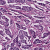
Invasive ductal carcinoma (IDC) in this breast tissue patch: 1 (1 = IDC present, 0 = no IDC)